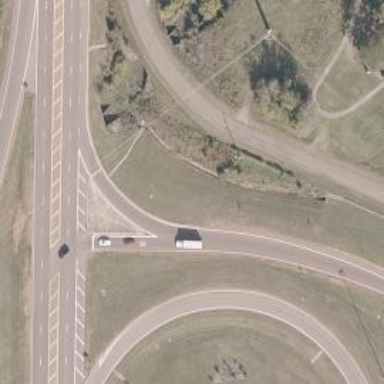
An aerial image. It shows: Trunk link highway.